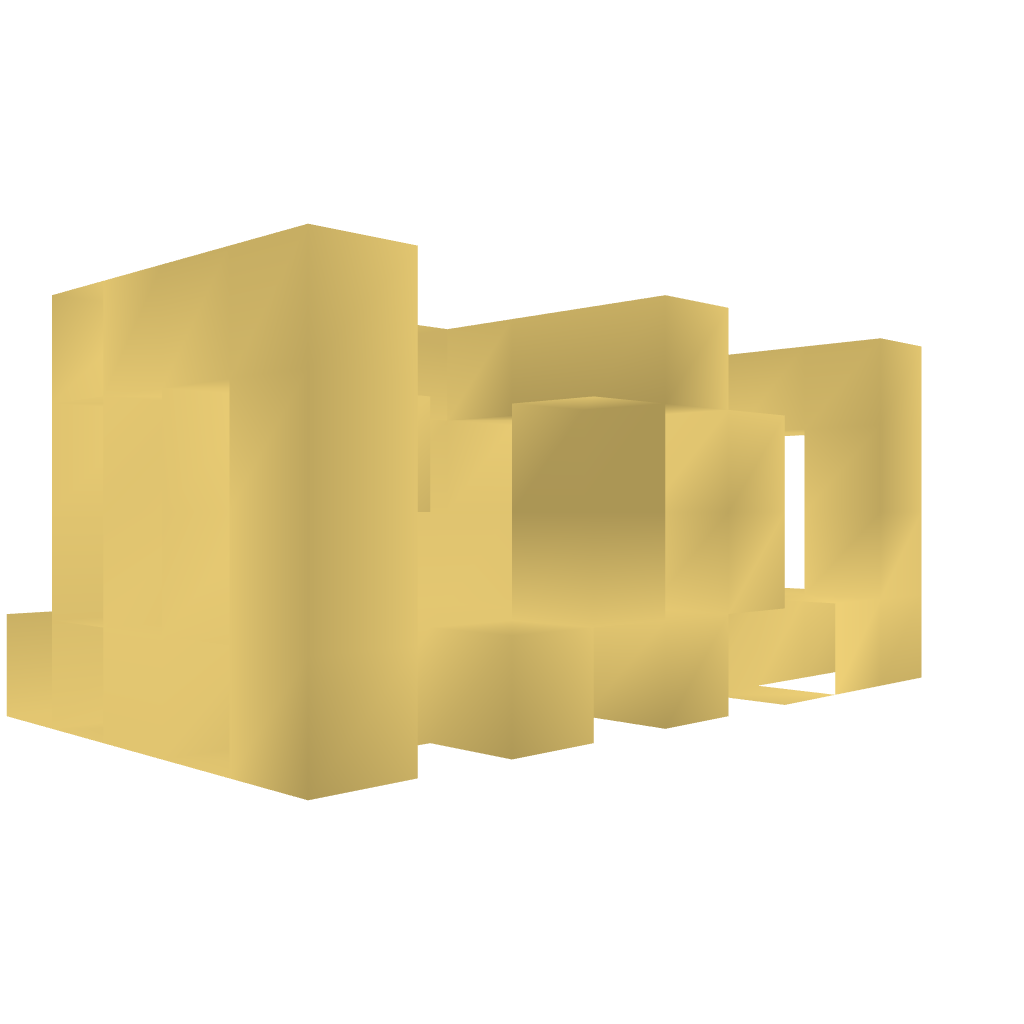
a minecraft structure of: completely hidden redstone door bad low quality